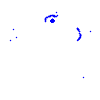
Particle: kaon